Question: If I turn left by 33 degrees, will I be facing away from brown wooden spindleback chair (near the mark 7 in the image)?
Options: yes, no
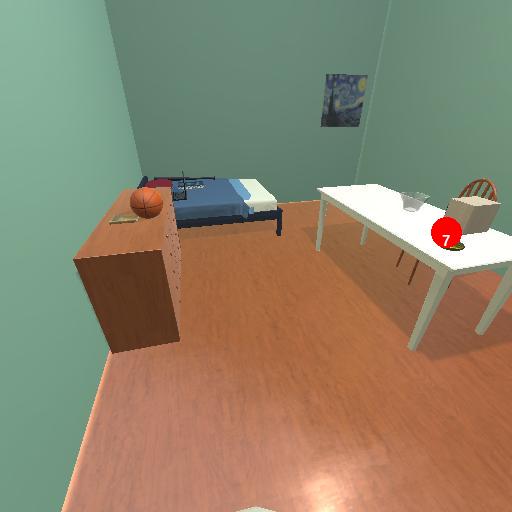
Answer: yes